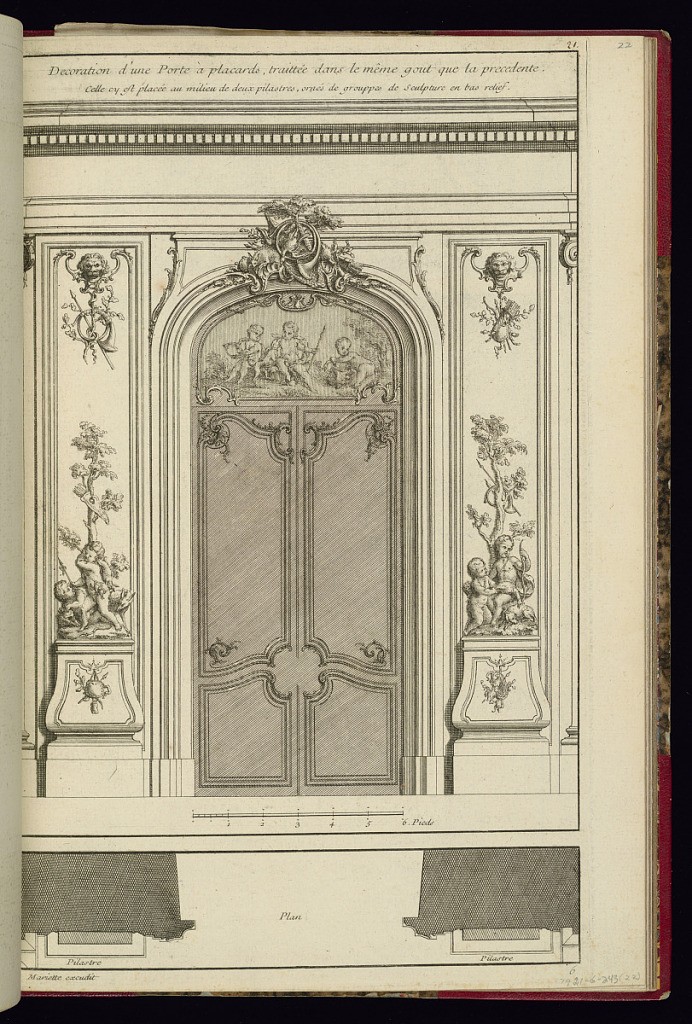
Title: Decoration d'une Porte à placards, traittée dans le même gout que la precedente.
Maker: Jean Mariette, French, 1660–1742
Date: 1686-1742
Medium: Etching and engraving on laid paper
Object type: Print
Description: Design for a set of double doors with rocaille molding. Above the doors is a panel depicting three putti and a dog. The top of the doorframe has a carved trophy with attributes of the hunt: a horn, bird, rabbin, arrows. The panels on either side of the doors are elaborately carved with variations of putti hunting, and a lion mask with a horn and an arrow (on the left) and a lion mask with a quiver and bow (on the right). The bottom of the plate features a plan of the "Pilastre" (2), as well as a scale bar of six French feet (6 Pieds). The plate is numbered but not signed.